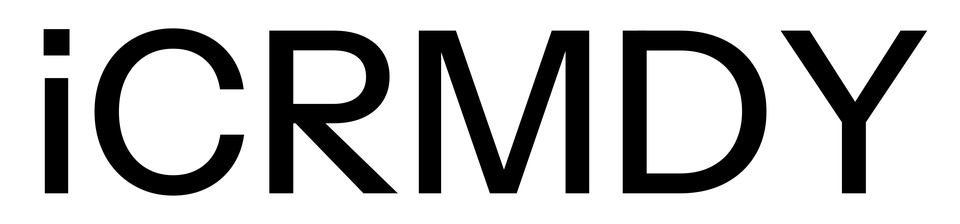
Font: InstrumentSans_Medium